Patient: sex F, age 89
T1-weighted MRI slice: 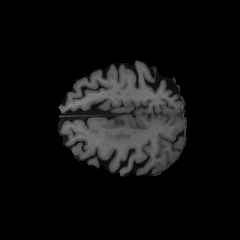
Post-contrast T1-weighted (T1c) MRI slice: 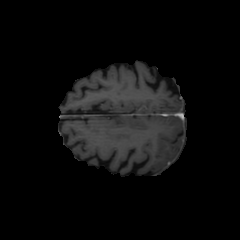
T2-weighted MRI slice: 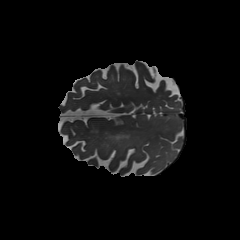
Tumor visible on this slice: yes
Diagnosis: Glioblastoma, IDH-wildtype
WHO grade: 4